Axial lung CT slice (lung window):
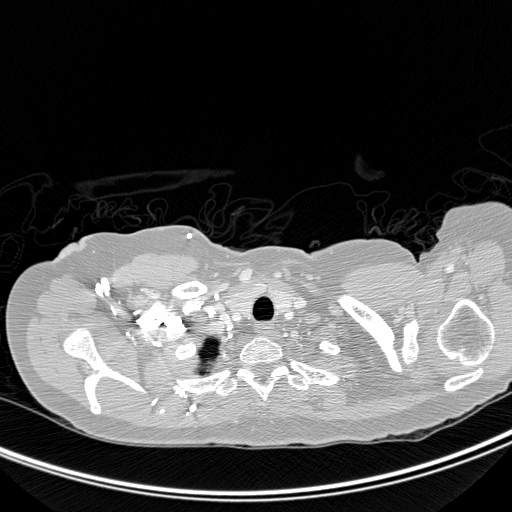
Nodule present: no